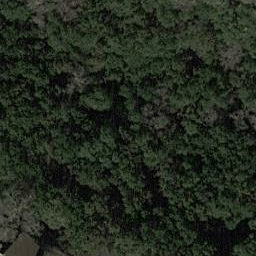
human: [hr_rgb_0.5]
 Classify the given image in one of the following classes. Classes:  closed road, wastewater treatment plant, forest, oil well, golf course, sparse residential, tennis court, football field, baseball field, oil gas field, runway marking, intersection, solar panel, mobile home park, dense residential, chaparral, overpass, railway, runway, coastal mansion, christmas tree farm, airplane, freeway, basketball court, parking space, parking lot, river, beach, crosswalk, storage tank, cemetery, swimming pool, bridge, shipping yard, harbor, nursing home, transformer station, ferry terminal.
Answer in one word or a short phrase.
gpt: forest